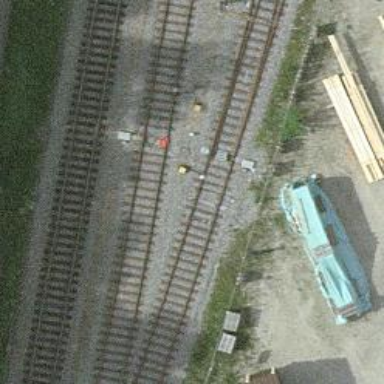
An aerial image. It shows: Railway switch.